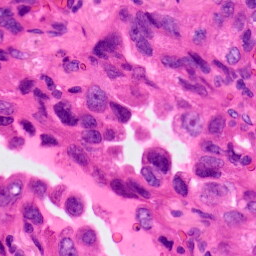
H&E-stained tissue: Lung